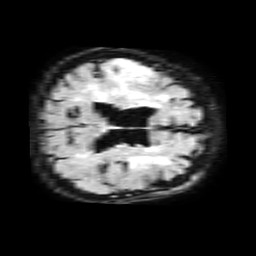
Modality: FLAIR
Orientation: axial
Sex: female
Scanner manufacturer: philips
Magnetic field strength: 1.5 T
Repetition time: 6 s
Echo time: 0.1031 s